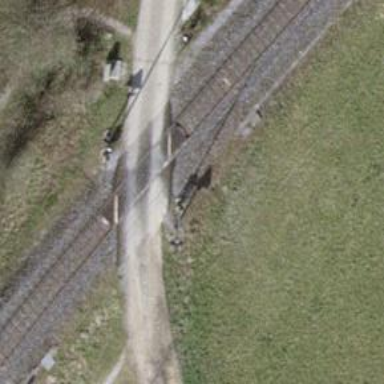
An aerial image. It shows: Level crossing with full barriers and lights.